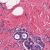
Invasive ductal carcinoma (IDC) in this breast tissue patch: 0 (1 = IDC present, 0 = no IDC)